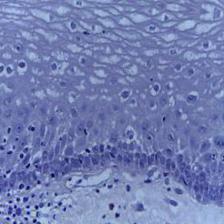
Diagnosis: Normal